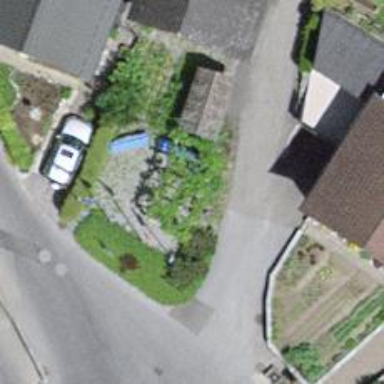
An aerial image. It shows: Blue bench.